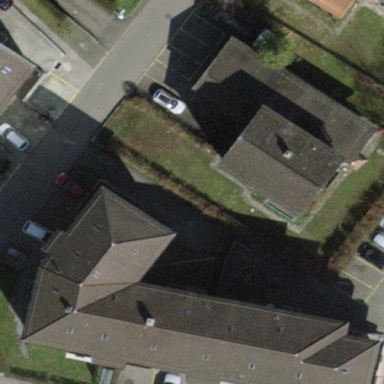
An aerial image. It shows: Building with pitched roof.